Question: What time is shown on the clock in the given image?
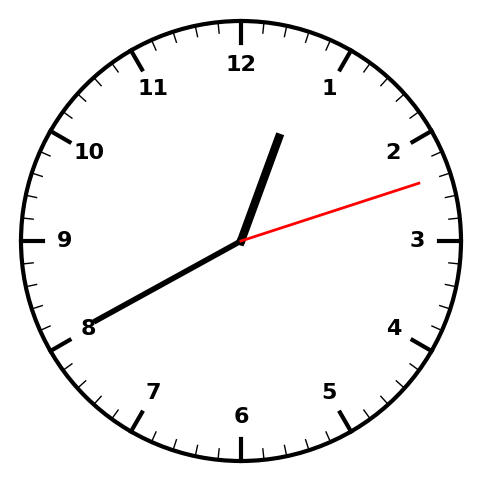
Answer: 12:40:12